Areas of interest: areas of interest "Scenic Spot"
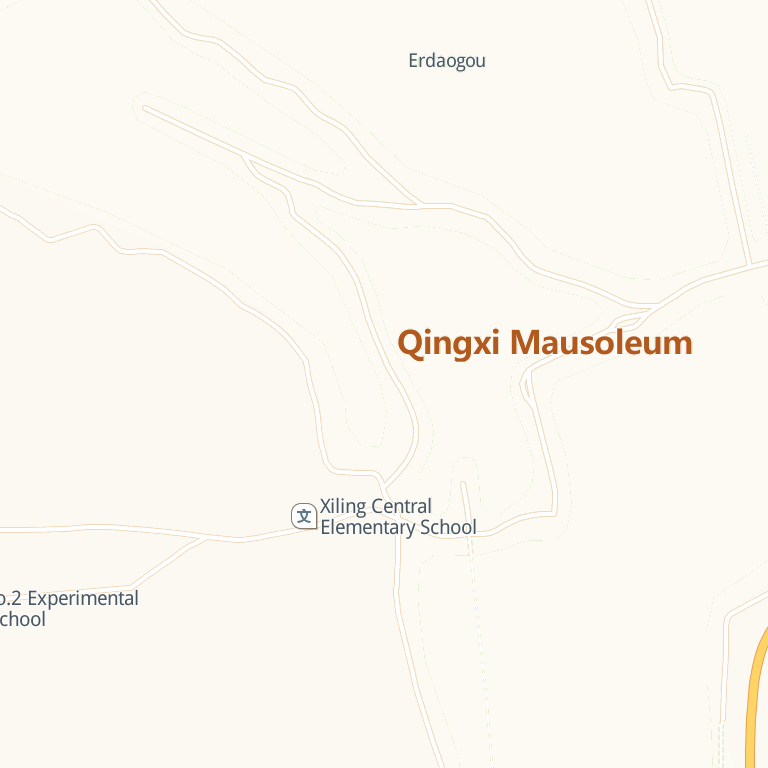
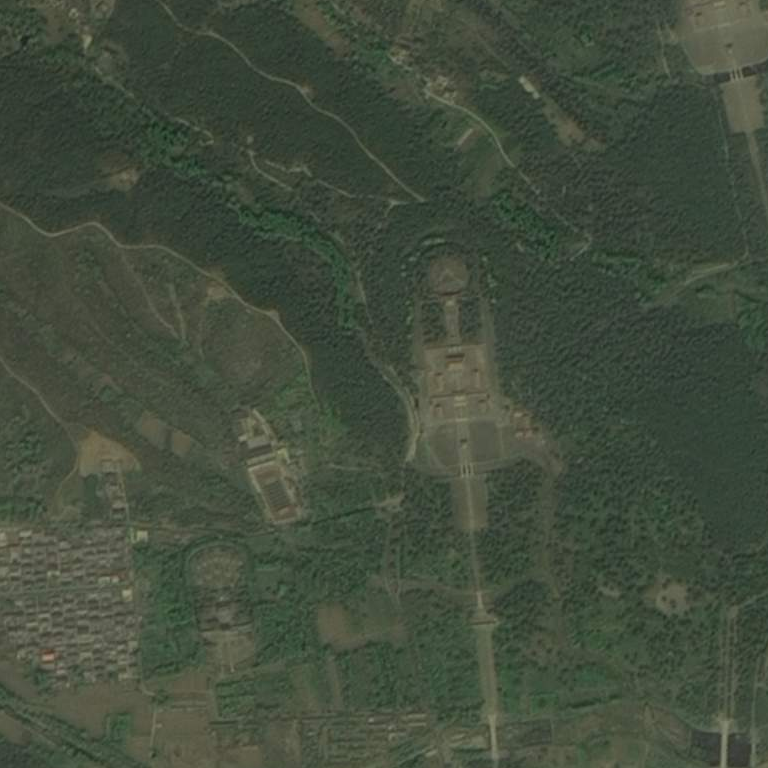